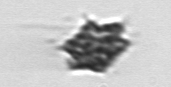
Label: Dictyocha